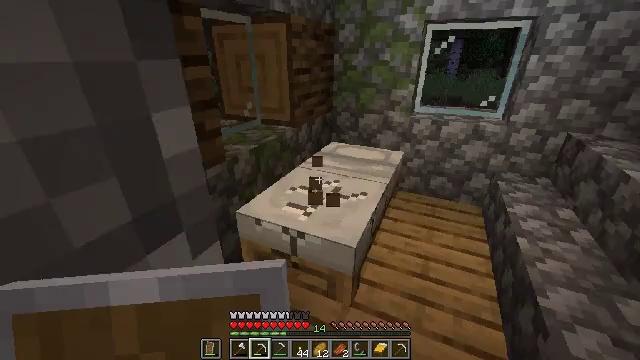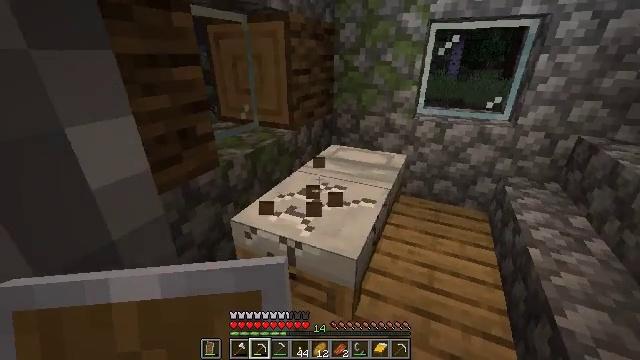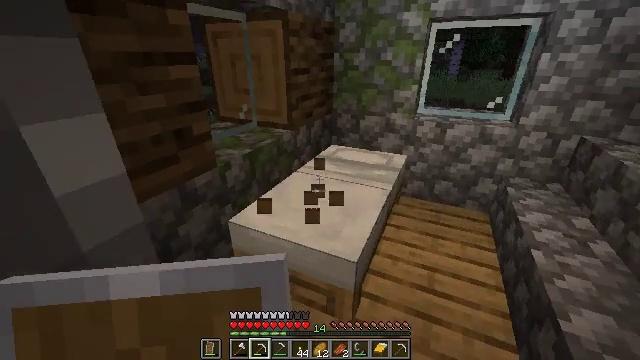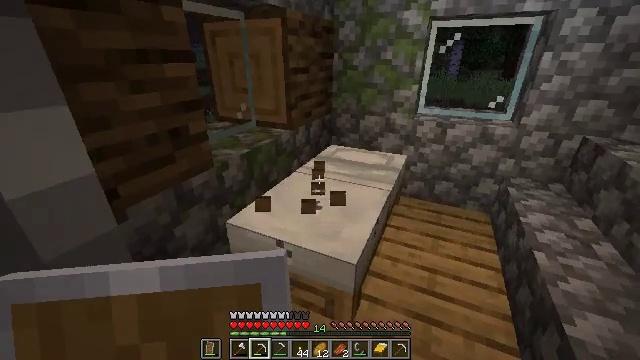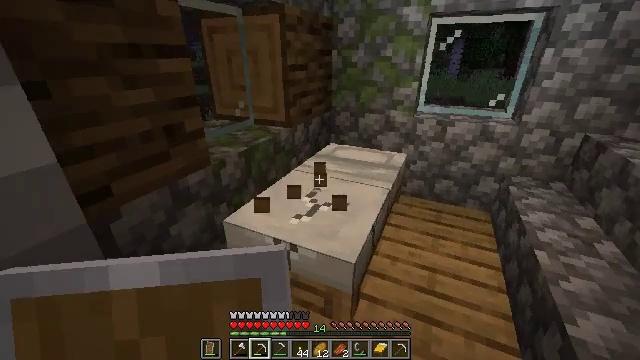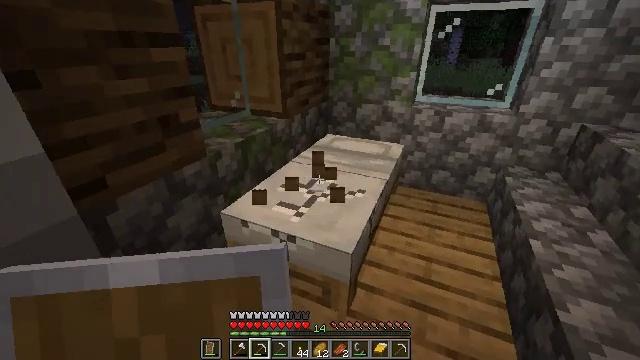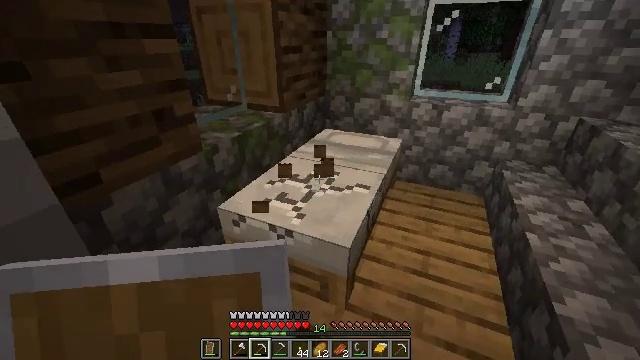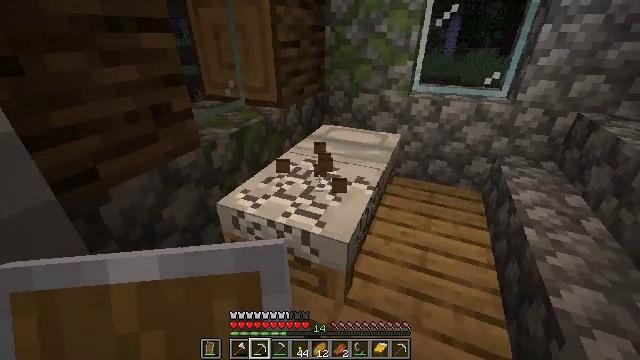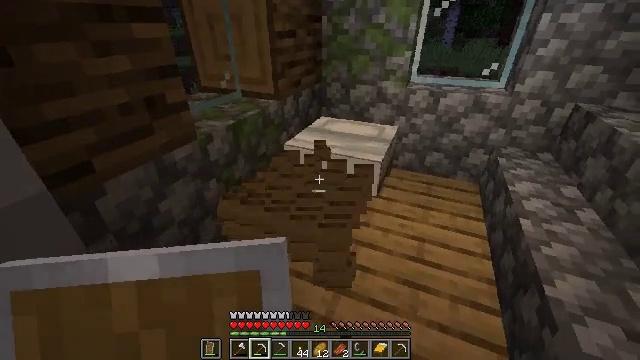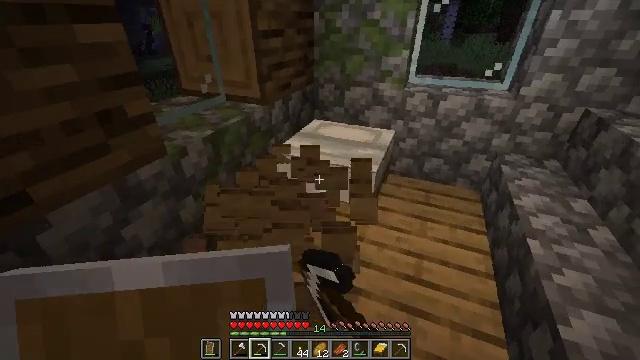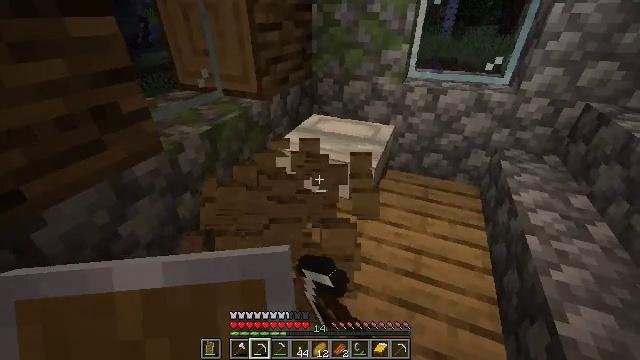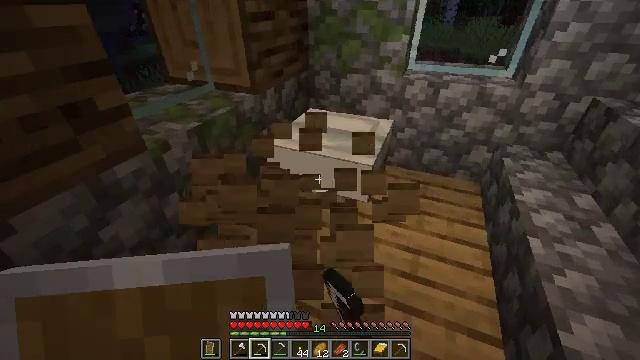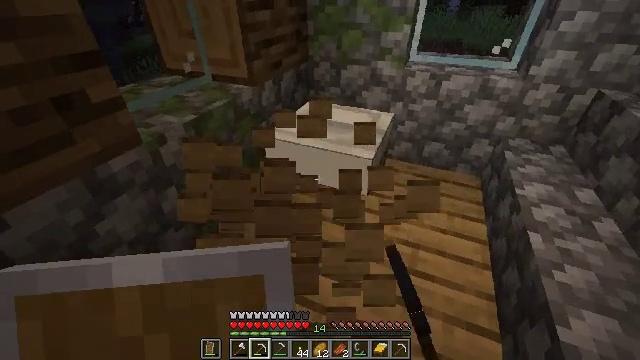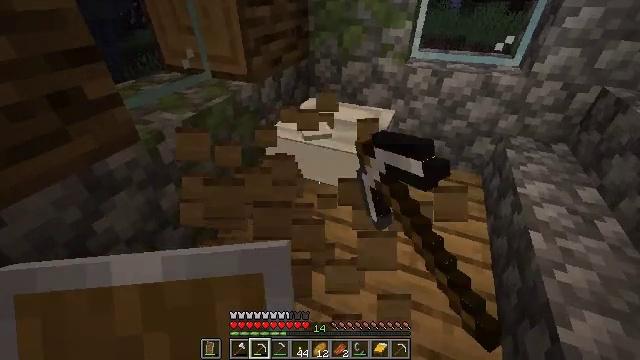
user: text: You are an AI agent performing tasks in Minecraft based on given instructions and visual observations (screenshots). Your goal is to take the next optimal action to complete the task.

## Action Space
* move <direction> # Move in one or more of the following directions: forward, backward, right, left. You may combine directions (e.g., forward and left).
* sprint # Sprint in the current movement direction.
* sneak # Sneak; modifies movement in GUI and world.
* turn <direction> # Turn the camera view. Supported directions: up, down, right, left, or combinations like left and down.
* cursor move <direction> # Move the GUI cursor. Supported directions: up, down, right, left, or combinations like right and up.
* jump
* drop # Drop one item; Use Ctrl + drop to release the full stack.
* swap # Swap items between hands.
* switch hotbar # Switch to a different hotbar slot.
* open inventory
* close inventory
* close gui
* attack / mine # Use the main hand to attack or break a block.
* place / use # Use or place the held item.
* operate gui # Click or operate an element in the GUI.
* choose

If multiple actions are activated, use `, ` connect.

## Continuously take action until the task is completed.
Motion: motion action
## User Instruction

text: Attack the white bed to collect it.
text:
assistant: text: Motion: attack / mine
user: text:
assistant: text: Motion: attack / mine
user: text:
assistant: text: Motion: attack / mine
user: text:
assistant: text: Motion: attack / mine
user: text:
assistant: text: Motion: turn down, attack / mine
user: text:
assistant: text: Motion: turn down, attack / mine
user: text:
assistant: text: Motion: attack / mine
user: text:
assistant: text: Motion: move forward, turn down, attack / mine
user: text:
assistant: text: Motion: move forward, attack / mine
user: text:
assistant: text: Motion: turn down, attack / mine
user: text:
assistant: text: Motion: turn down, attack / mine
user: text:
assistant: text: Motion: turn down, attack / mine
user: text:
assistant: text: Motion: attack / mine
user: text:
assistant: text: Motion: attack / mine